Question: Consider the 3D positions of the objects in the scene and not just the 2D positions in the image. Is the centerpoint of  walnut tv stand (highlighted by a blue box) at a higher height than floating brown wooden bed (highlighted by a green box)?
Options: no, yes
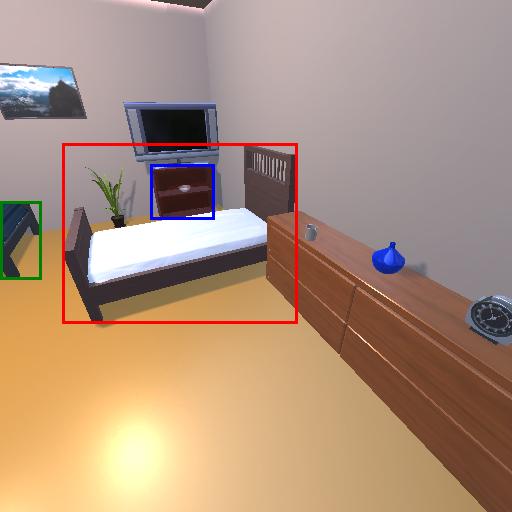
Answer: no